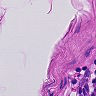
Metastatic tissue present: no